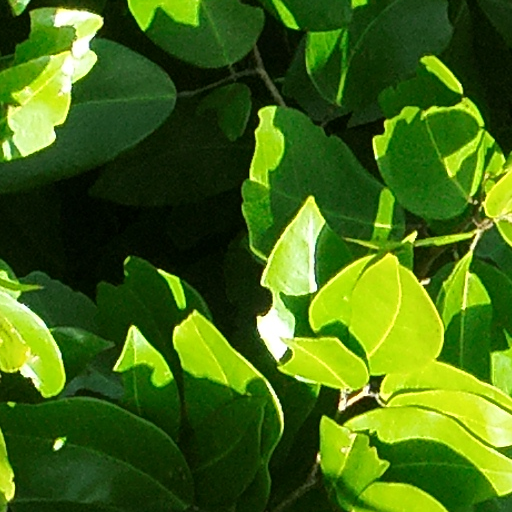
Species: Prioria copaifera
GBIF accepted scientific name: Prioria copaifera
Crown area (m\u00b2): 143.193